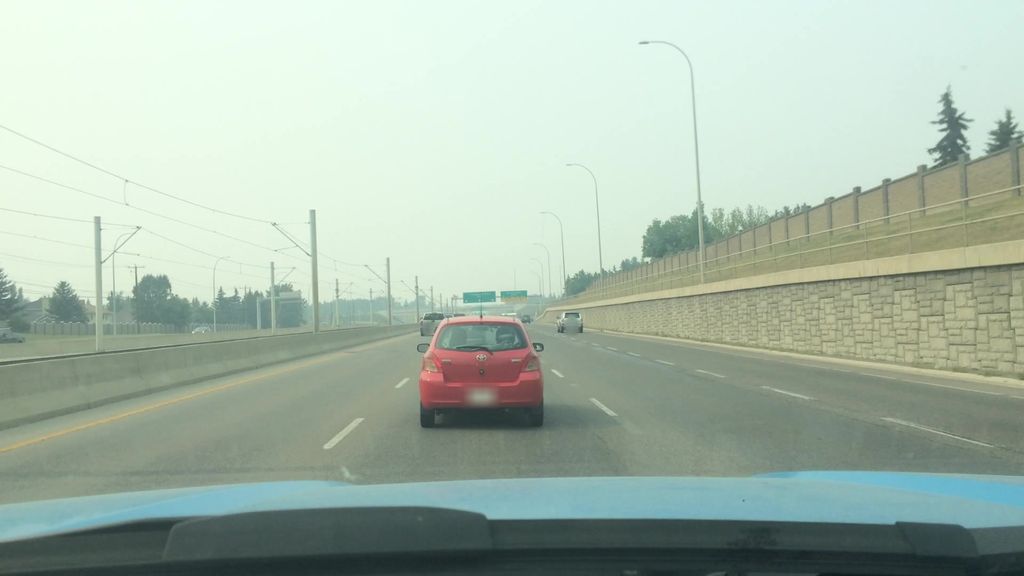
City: calgary